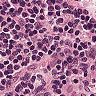
Metastatic tissue present: no